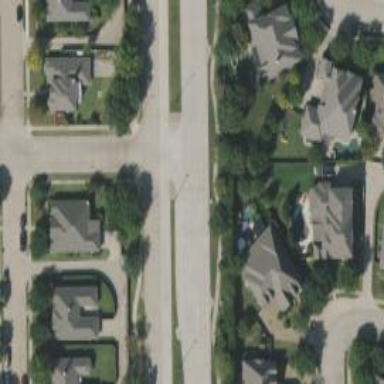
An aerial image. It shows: Residential road with sidewalk on the left.